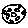
Label: moon